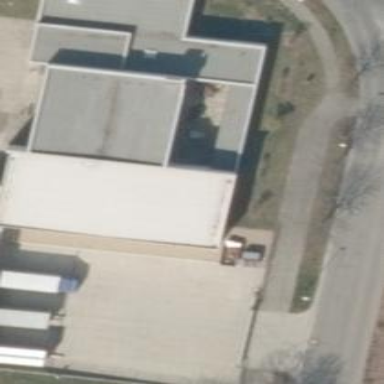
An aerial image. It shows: Commercial building.